Interaction volume radius: 10 \u00c5
Interaction volume height: 20 \u00c5
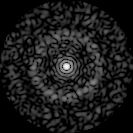
Disorder parameter: 0.8406